Question: I have a (new in Lion) view-based NSOutlineView as Sidebar SourceList in my app using CoreData + NSTreeController + Bindings + NSOutlineView and an Object as NSOutlineViewDelegate.
I use these delegate methods in the outlineview delegate:
In my case a item is group when the (Core Data) parent relationship is nil.
To return the headercell view (group) or datacell view (icon + text).
And I set the size style of the outline view (in Interface Builder in XCode) as "Sidebar System Default" so the cellview changes its size when the user change it in the system preferences.
It works fine... but there are a few issues:

- The first cellview is a group cell (header cell) and when expand-collapse the textfield for this cellview moves up-down. Only happens with the first one.- The textfield in the header cells changes it size (when changes the size in the system preferences) but I would like that the header cells size stay fixed like (Lion) Finder, Mail... does.- The string value of the textfield in the header cells doesn't appear uppercase.- The images I use as icon in the image view of the data cells appears transparent (with a 0.5 alpha value or something like that).
Any help? Thanks in advance
SOLVED:
- For the movement when the first cellview expand/collapse use the method with the outlineview (Thanks Anton!)- If you want fixed size for the font of the groupcells (even if user change it in the system preferences) unbind in IB the header cell with its Table Cell View.- Using a valueTransformer (that transform a string to uppercase) with the header cell the string will appear uppercase. Also you can do this with the nsoutlineview datasource method ...- And finally the icon is semi-transparent because is not enabled. Uncheck "Conditionally Sets Enabled" in the Value or Value Path (depending the one you use) in the image cell bindings
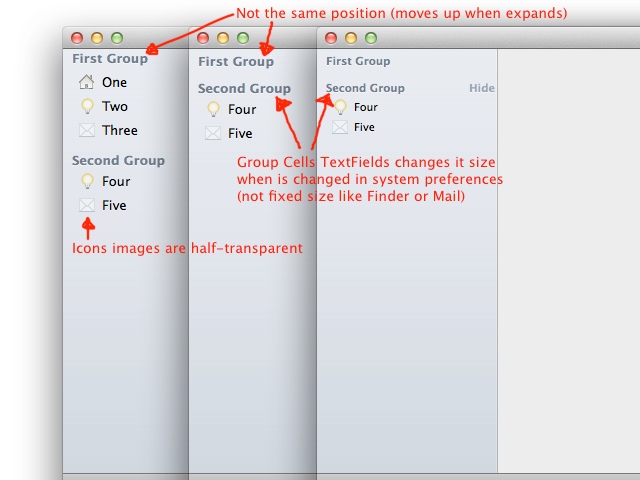
Answer: Setting for the outline view must solve the issue with first group item moving up-down when being expanded/collapsed.